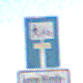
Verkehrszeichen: SackgasseRadverkehrFussgaengerDurchlaessig
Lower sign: HinweisGeaenderteVorfahrtVerkehrsfuehrungVerkehrsregelung3
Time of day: Midday
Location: Outdoor (Nature)
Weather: PartlyCloudy
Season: NotSpecified
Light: Natural